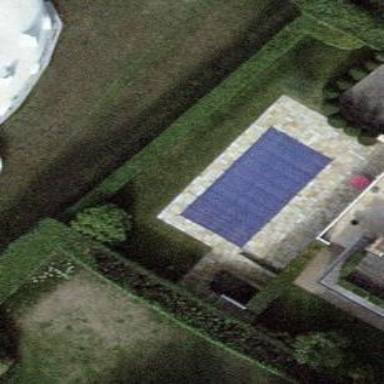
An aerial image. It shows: Swimming pool located in leisure land.